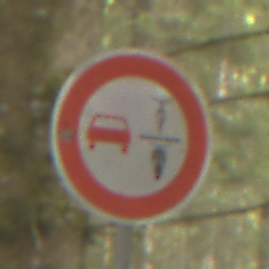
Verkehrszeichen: VerbotUeberholenEinspurigeFahrzeuge
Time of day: MorningAfternoon
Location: Outdoor (Nature)
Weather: Overcast
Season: Winter
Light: Natural